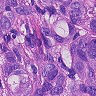
Metastatic tissue present: yes